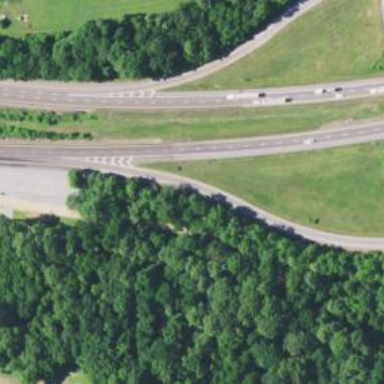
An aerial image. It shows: Motorway link.